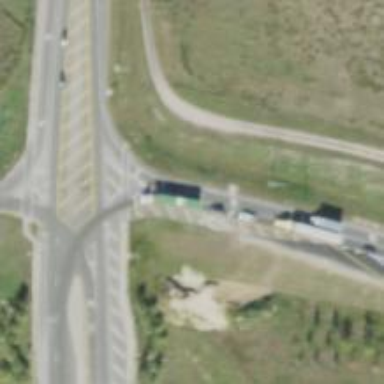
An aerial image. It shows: Diamond junction on motorway link.